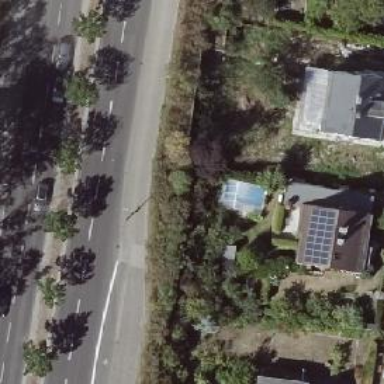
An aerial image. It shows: Asphalt cycleway.